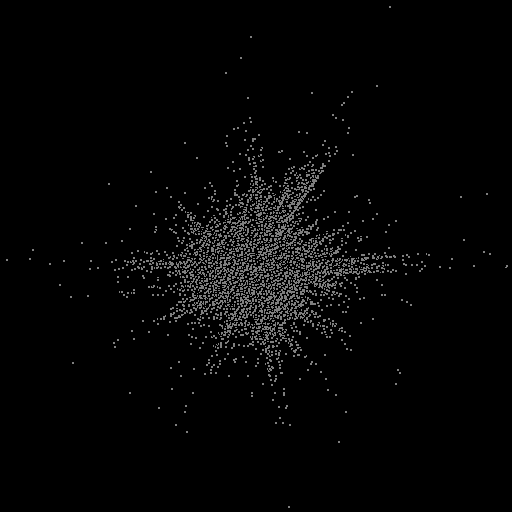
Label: star